Question: I want to have a button in an excel document (using VBA) which, takes in the data on the sheet and outputs a file (.json). Which I can then use later on within a web page.
I my excel data looks like this:

Note I would like to have more than one instance of data.
I want it to generate a json file in the format of:
'''
{
"Excel_test": [
{
"name" : "tesintg1",
"age" : 15
},
{
"name" : "testng2",
"age" : 1
},
{
"name" : "testing3",
"age" : 435
}
]
}
Thanks
'''
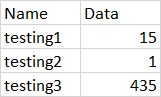
Answer: The open-source <URL> helps with this.
Once you have <URL> in your workbook's VBA project, you can do something like this:
'''
Sub convertJson()
Dim c As Collection
Dim d As Dictionary 'Add reference to scripting runtime
Dim v As Dictionary
Dim json As String
Set c = New Collection
Set d = New Dictionary
d.Add "ExcelTest", c
For Each cell In Range("A2:A4") 'Adapt as you need
Set v = New Dictionary
v.Add "name", cell.Value
v.Add "age", cell.Offset(0, 1).Value
c.Add v
Next
json = JsonConverter.ConvertToJson(d)
Debug.Print json
End Sub
'''
Outputs:
'''
{"ExcelTest":[{"name":"test1","age":15},{"name":"test2","age":1},{"name":"test3","age":435}]}
'''